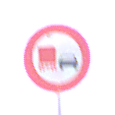
Verkehrszeichen: UeberholverbotKraftfahrzeuge
Umgebung: Outdoor, Urban
Tageszeit: MorningAfternoon
Wetter: Clear
Licht: Natural
Jahreszeit: NotSpecified
Kontrast: HighContrast